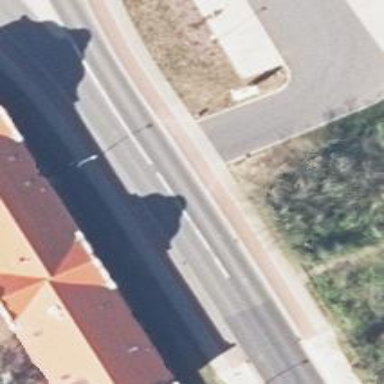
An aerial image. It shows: Asphalt road with primary highway and cycle track.